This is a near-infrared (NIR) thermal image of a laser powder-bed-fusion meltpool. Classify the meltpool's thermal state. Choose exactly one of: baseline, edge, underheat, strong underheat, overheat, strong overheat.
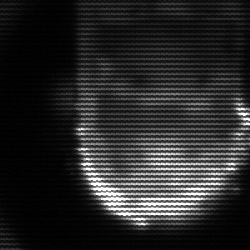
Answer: baseline